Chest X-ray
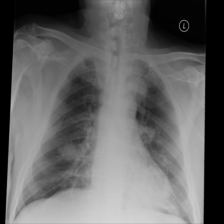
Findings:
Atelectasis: negative
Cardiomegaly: negative
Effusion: negative
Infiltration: positive
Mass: positive
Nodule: negative
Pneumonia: negative
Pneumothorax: negative
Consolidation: negative
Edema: negative
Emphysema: negative
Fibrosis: negative
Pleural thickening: negative
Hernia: negative